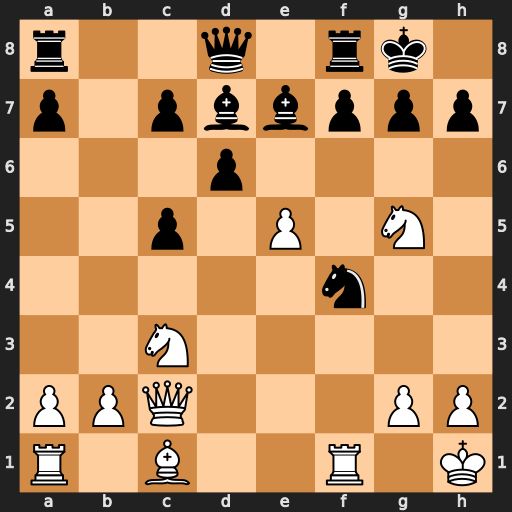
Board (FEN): r2q1rk1/p1pbbppp/3p4/2p1P1N1/5n2/2N5/PPQ3PP/R1B2R1K
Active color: w
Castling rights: -
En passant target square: -
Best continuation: Qxh7#